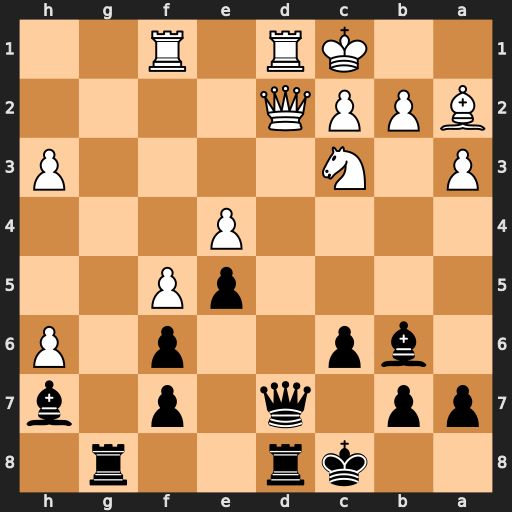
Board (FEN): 2kr2r1/pp1q1p1b/1bp2p1P/4pP2/4P3/P1N4P/BPPQ4/2KR1R2
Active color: b
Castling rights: -
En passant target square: -
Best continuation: Qxd2+ Rxd2 Be3